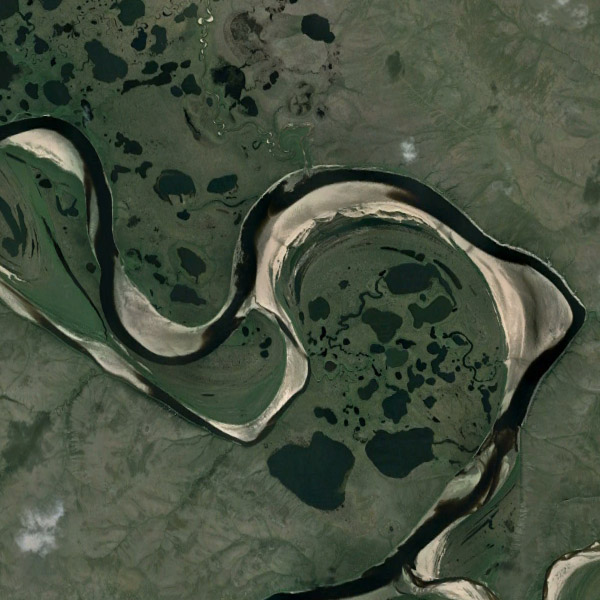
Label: River